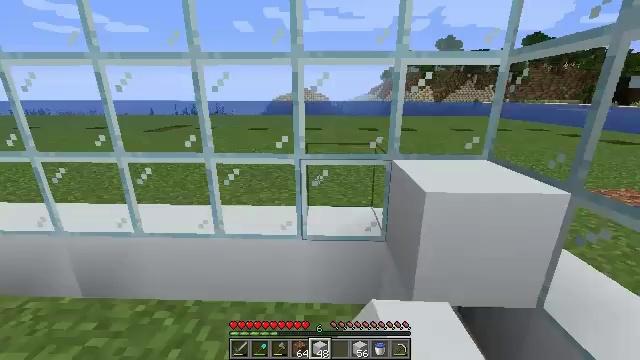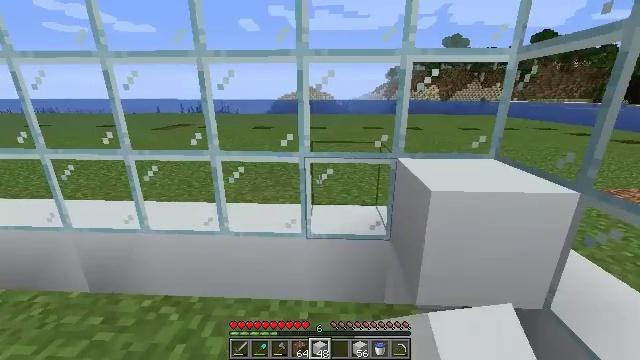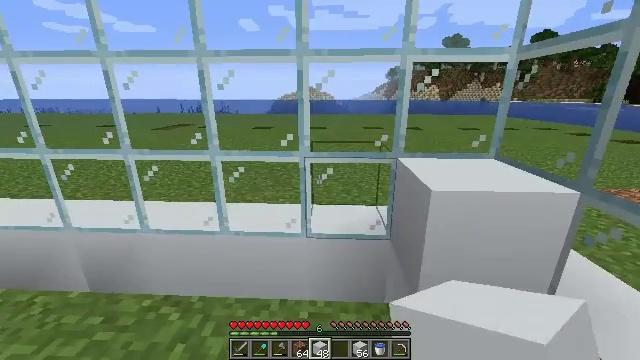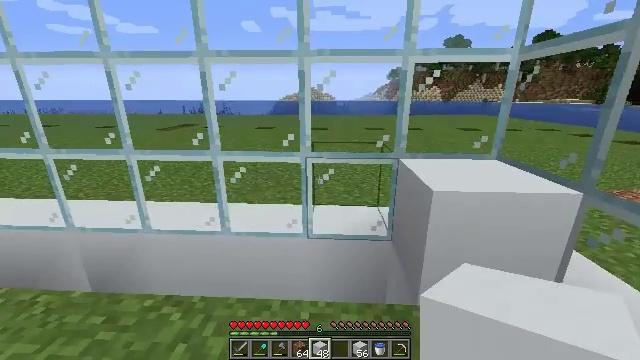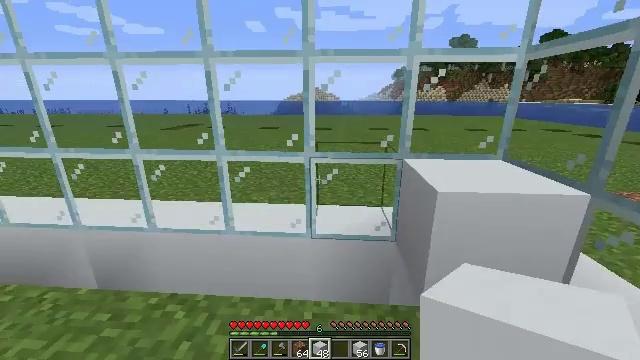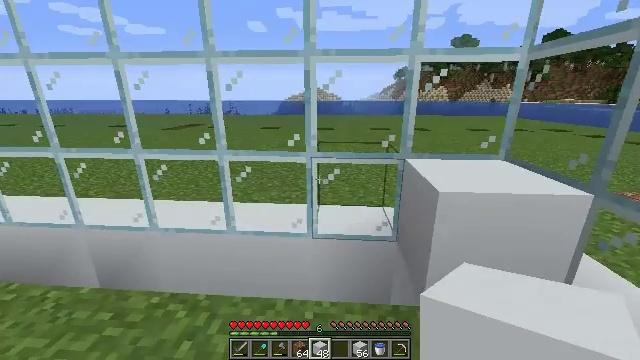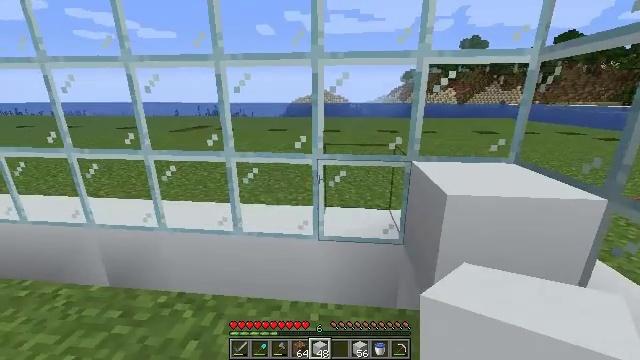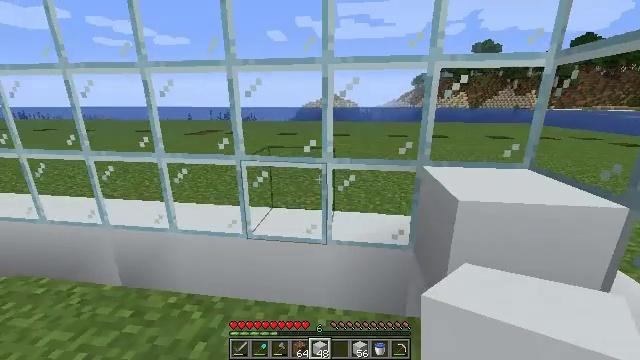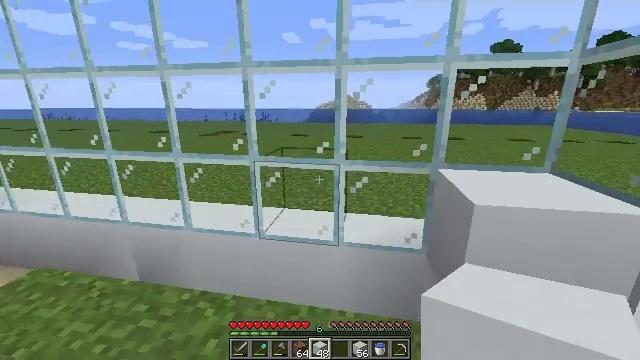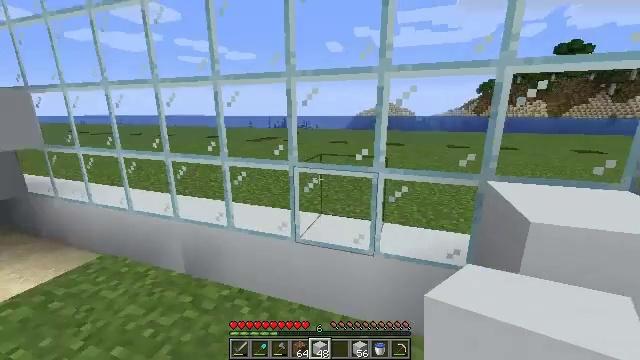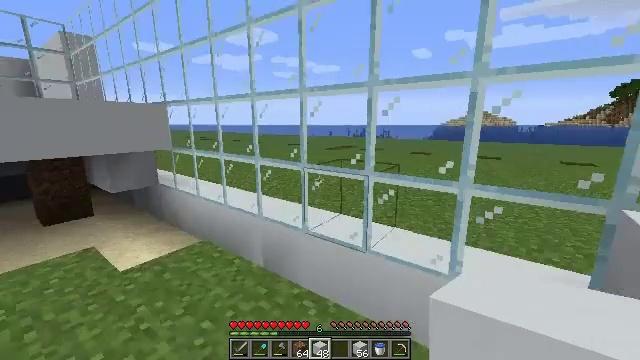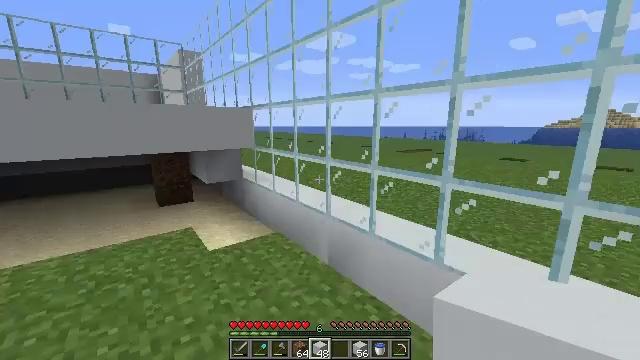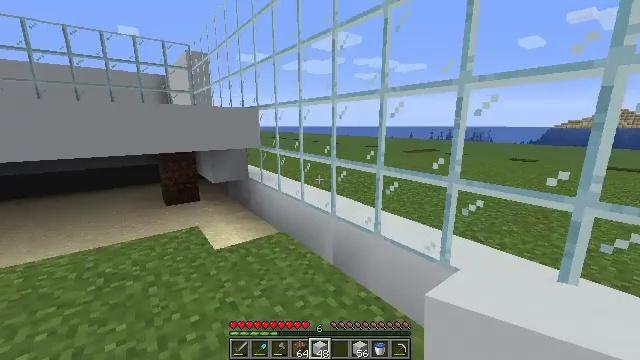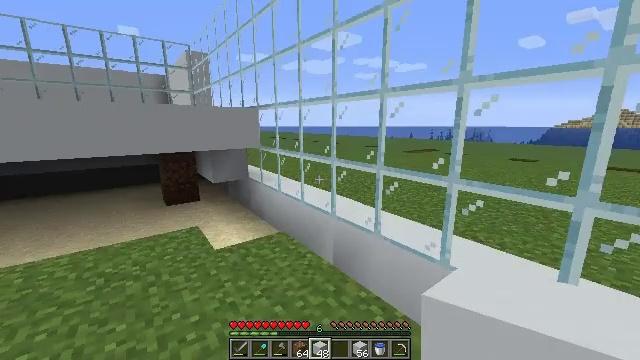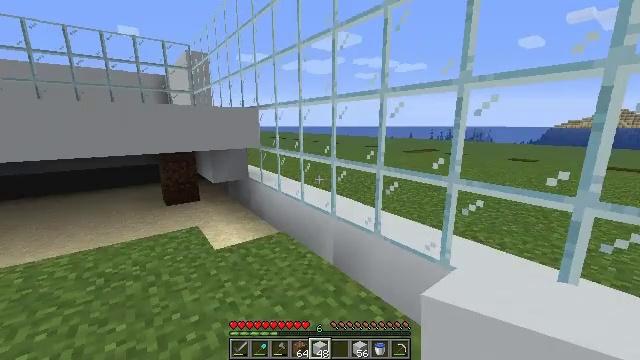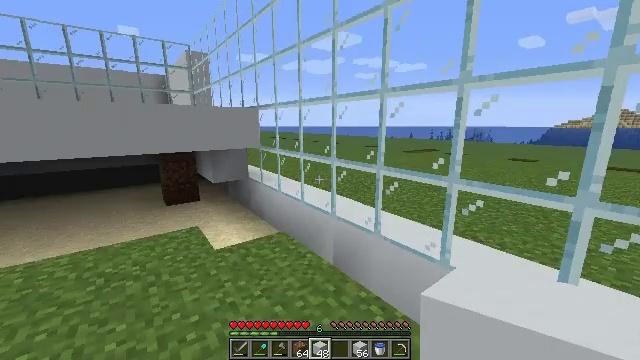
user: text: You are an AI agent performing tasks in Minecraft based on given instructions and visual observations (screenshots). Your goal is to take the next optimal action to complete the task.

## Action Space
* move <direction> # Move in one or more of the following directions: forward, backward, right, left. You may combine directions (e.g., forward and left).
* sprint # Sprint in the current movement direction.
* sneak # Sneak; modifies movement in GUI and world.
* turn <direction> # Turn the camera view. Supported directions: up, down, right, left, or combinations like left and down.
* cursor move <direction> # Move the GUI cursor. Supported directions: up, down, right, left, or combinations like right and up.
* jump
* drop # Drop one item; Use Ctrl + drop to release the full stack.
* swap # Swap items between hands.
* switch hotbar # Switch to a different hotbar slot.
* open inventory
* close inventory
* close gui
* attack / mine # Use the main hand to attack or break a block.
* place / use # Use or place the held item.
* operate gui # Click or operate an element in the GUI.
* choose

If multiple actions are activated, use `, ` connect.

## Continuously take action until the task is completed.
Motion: motion action
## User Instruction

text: Collect white concrete from a structure.
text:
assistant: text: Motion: turn left
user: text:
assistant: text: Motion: no_op
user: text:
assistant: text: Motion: no_op
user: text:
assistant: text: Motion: no_op
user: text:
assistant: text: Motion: no_op
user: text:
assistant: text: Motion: turn left
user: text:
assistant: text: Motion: turn left
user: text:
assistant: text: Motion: turn left
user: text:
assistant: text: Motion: turn left and up
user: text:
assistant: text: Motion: turn left and up
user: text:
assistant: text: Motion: turn left
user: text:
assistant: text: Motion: turn left
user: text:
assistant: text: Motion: no_op
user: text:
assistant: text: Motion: no_op
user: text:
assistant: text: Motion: no_op
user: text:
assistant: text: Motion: no_op
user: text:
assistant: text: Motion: no_op
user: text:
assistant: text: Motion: no_op
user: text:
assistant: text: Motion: turn right and down
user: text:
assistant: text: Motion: turn right and down
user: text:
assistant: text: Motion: turn right and down
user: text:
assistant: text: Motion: turn right and down
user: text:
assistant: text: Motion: turn right
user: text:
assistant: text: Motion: turn right and down
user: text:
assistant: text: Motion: turn right and up
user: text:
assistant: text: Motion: turn right
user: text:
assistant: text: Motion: turn right, switch to hotbar 2
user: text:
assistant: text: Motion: switch to hotbar 2
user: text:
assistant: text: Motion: switch to hotbar 2
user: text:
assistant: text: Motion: switch to hotbar 2